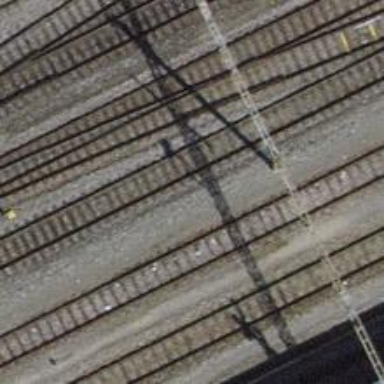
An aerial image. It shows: Rail siding with electrified tracks using contact line.